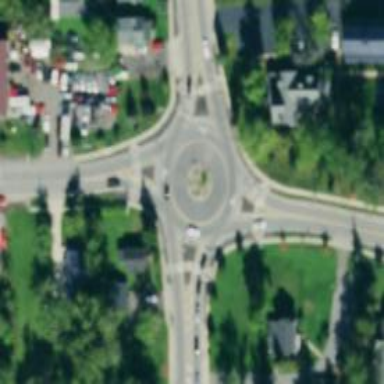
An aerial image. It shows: Roundabout on primary highway.